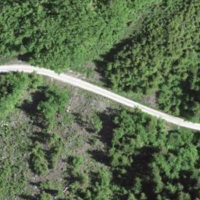
EUNIS habitat code: 41
Species observed at this site:
Galeopsis tetrahit